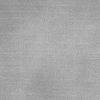
Atmospheric dust classification: dusty